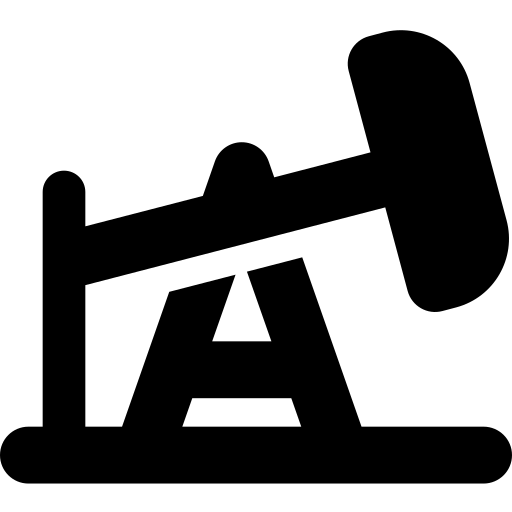
Tags: icon, FontAwesome, fa-icon, solid, oil, well